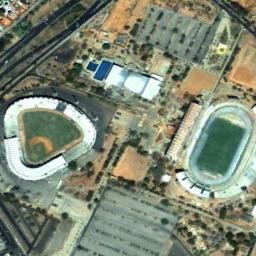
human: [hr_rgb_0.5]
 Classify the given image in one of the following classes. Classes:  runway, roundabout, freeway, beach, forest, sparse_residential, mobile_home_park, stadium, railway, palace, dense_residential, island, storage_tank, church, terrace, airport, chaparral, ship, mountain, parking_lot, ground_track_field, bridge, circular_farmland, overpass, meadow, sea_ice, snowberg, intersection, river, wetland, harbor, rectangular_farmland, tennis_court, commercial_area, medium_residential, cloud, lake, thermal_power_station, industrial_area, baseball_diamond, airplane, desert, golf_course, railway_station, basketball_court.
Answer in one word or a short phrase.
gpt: stadium